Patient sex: M
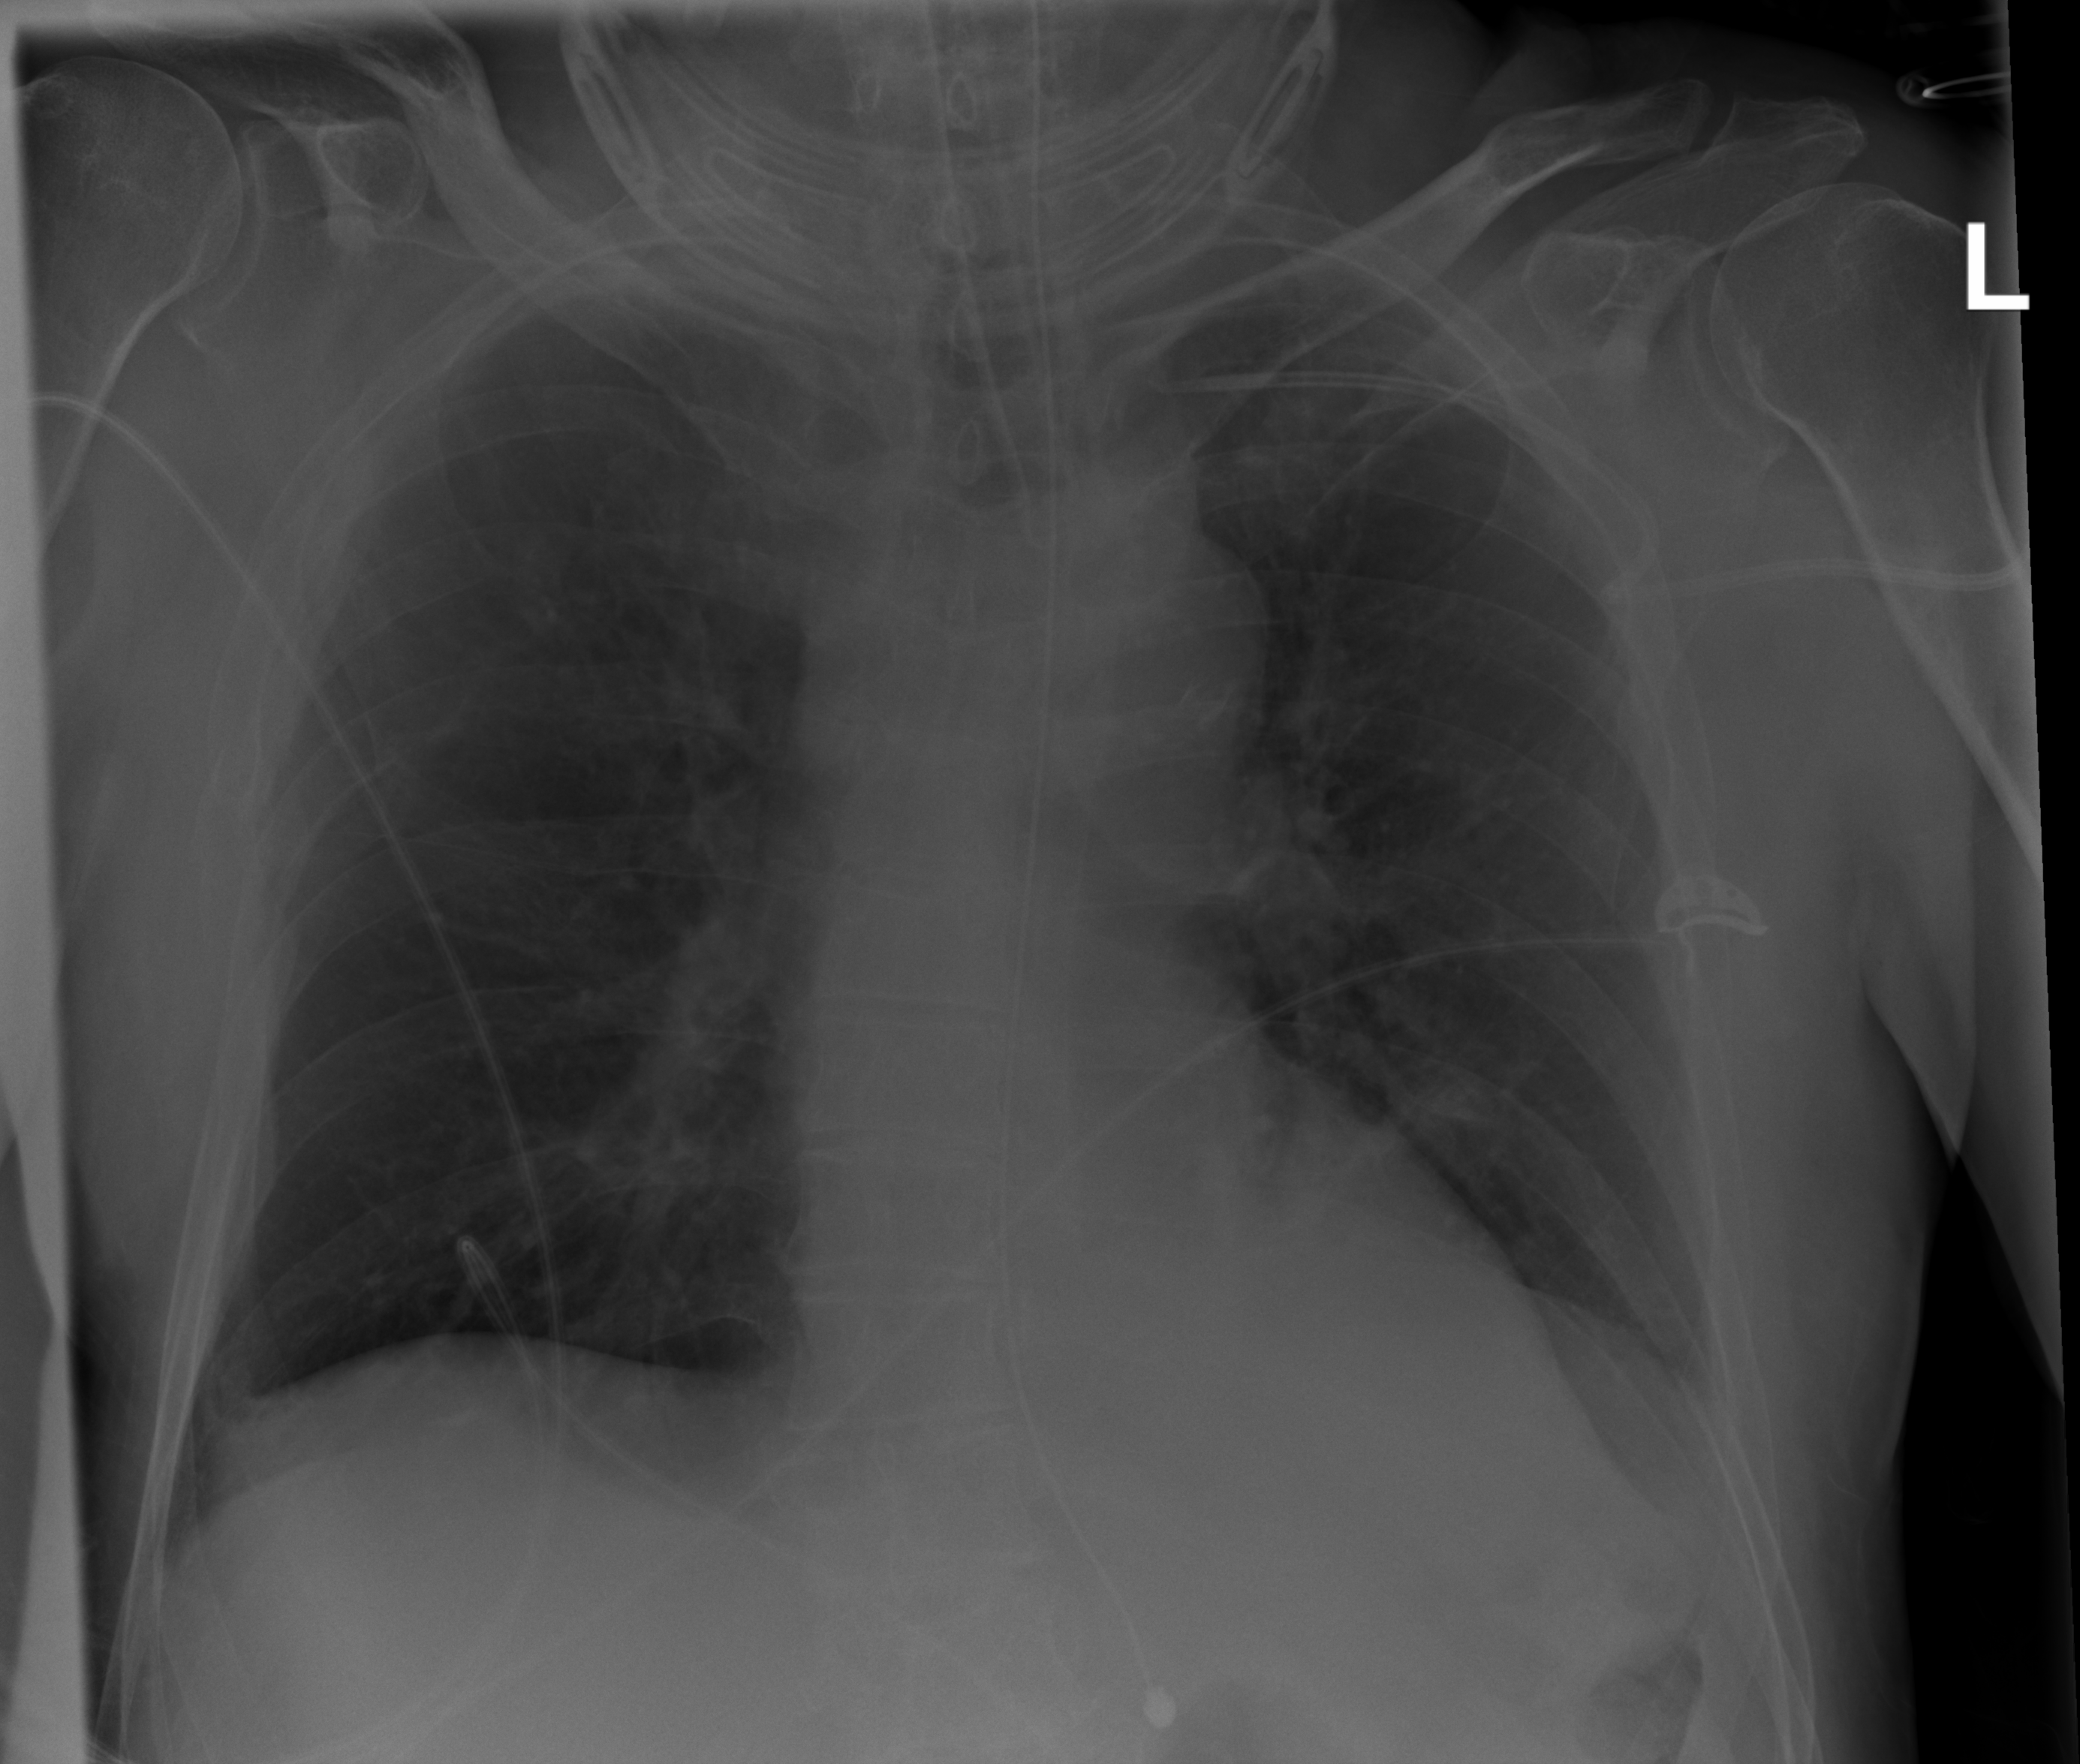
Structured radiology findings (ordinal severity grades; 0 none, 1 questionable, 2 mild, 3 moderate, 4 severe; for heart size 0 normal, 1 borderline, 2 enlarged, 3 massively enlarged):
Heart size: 0
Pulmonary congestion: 0
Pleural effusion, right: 2
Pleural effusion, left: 0
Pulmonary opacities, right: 0
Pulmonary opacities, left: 0
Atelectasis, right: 0
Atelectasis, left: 0